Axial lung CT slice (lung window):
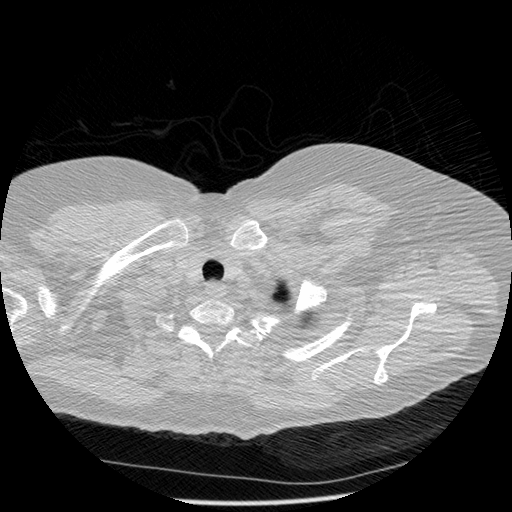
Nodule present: no